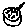
Label: circle